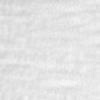
Label: no_change